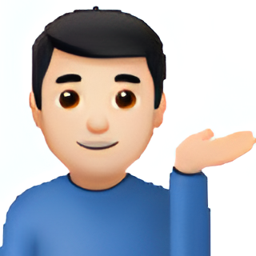
Name: man tipping hand type 1 2
Emoji: 💁🏻‍♂️
Group: People & Body
Sub-group: person-gesture